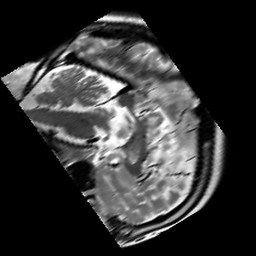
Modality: T2w
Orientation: sagittal
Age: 26
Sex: male
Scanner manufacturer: siemens
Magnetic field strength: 3 T
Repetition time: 7 s
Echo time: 0.09 s